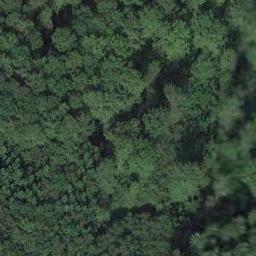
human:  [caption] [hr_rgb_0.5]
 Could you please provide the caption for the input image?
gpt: There is a bare land in this forest .

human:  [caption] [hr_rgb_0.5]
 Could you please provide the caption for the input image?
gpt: Many green trees are in a forest .

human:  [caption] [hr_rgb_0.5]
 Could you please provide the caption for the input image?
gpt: The forest has a lot of dense dark green trees of different types and sizes .

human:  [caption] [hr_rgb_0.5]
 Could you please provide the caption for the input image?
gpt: The forest is full of green trees .

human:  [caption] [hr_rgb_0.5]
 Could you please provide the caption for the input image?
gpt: A dense forest with many green trees .